高一 · 立体几何学
一个几何体的三视图如图所示, 其中正视图是腰长为 2 的等腰三角形, 俯视图是半径为 1 的半圆,
则该几何体的体积是 ( )

正视图

侧视图

俯视图
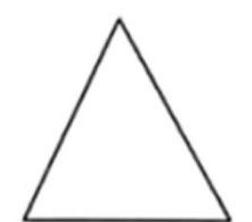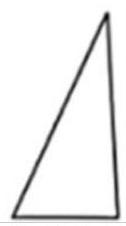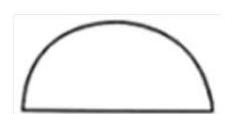
$\frac{\sqrt{3} \pi}{6}$
B. $\frac{\sqrt{3} \pi}{3}$
C. $\frac{\sqrt{3} \pi}{2}$
D. $\sqrt{3} \pi$
答案: A
解析: 【分析】

根据三视图可知该几何体的直观图为半个圆雉, 由所给数据即可求得其体积.

【详解】

由三视图可知该几何体的直观图为半个圆雉,

正视图是腰长为 2 的等腰三角形, 俯视图是半径为 1 的半圆,

所以该几何体的体积为 $V=\frac{1}{2} \times\left(\frac{1}{3} \times \pi \times 1^{2} \times \sqrt{3}\right)=\frac{\sqrt{3} \pi}{6}$,

故选: A.

【点睛】

本题考查了三视图的应用, 圆雉体积求法, 属于基础题.